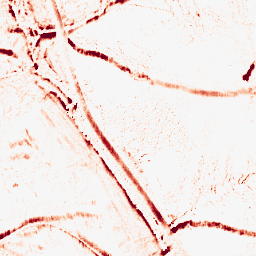
Category: morphological
Decomposition family: morphological_ellipse
Decomposition parameters: operation: opening
width: 10
height: 5
Upsampling method: linear_exact
Upsampling parameters: scale: 8
Upsampling scale: 8